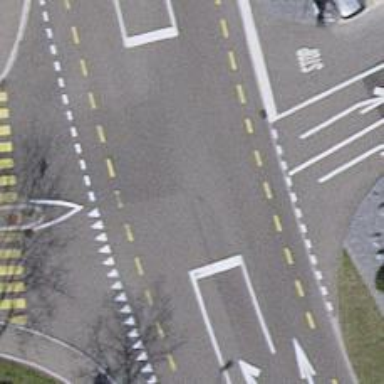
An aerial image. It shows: Primary road with asphalt surface and designated cycle lane.